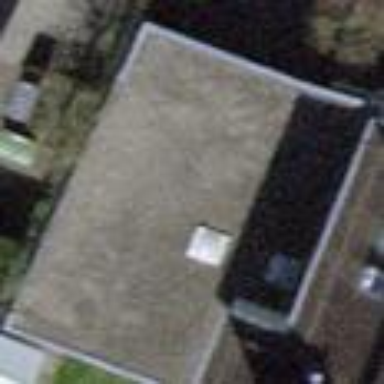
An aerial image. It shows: View of roof of building.